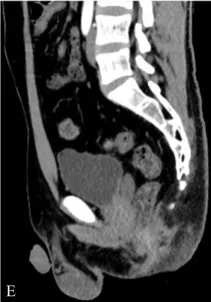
A 24-year-old man was diagnosed with a urachal leiomyosarcoma. One and a half years after surgery, contrast-enhanced CT examination (A-F) showed no recurrence of the tumor.
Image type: radiology (ct)